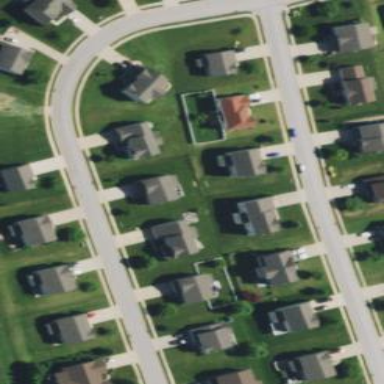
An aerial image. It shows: Simple and straightforward house.